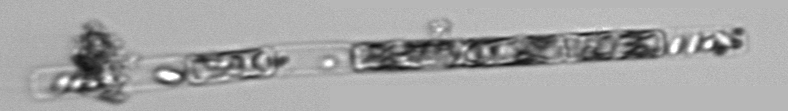
Label: Guinardia_delicatula_TAG_internal_parasite